Field crop: tomato
Growth stage: 1
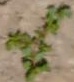
Species: portulaca